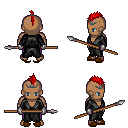
a pixel art fantasy rpg character, male body template, human, dark skin, gray robe, magenta pants, red mohawk hairstyle, iron tiara, metal gloves, brown slippers, spear, four views (front, back, left, right), 2x2 character sprite sheet, small pixel art, hard edges, no anti-aliasing